九年级 · 组合几何学
如图, $A B$ 为半圆 $O$ 的直径, $A D 、 B C$ 分别切 $\odot O$ 于 $A, B$ 两点, $C D$ 切 $\odot O$ 于点 $E, A D$ 与 $C D$ 相交于 $D, B C$ 与 $C D$ 相交于 $C$, 连接 $O D 、 O C, A D=3, B C=\frac{16}{3}$, 则四边形 $A B C D$ 的周长为 $(\quad)$

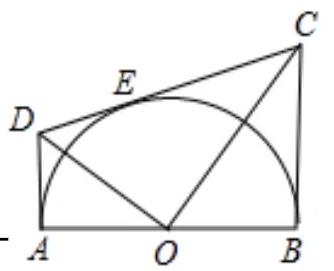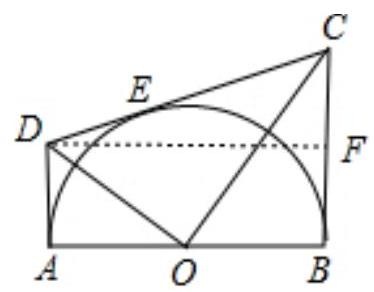
A. $\frac{25}{3}$
B. $\frac{50}{3}$
C. $\frac{62}{3}$
D. $\frac{74}{3}$
答案: D
解析: 过 $D$ 作 $D F \perp B C$ 于 $F$, 则 $\angle D F B=90^{\circ}$,

$\because A D 、 B C$ 分别切 $\odot O$ 于 $A 、 B$ 两点, $C D$ 切 $\odot O$ 于点 $E$,

$\therefore A D=D E, B C=C E, \angle D A B=\angle C B A=90^{\circ}$,

$\therefore$ 四边形 $A D F B$ 是矩形,

$\therefore A D=B F, A B=D F$,

$\because A D=3, B C=\frac{16}{3} \frac{16}{3}, A D=D E, B C=C E$,

$\therefore D E=3, C E=\frac{16}{3} \frac{16}{3}$,

$\therefore D C=3+\frac{16}{3} \frac{16}{3}=\frac{25}{3} \frac{25}{3}, C F=B C-A D=\frac{16}{3} \frac{16}{3}-3=\frac{77}{3}$,

在 $R t \triangle C F D$ 中, 由勾股定理得: $D F=\sqrt{D C^{2}-C F^{2}} \sqrt{D C^{2}-C F^{2}}=\sqrt{\left(\frac{25}{3}\right)^{2}-\left(\frac{7}{3}\right)^{2}}=8$,

即 $A B=D F=8 ，$

即四边形 $A B C D$ 的周长是 $A D+D C+B C+A B=3+\frac{25}{3}+\frac{16}{3}+8=\frac{74}{3}$,

故选 $D$.